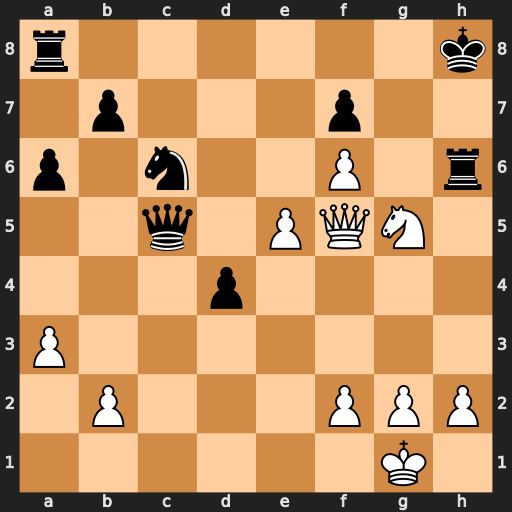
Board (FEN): r6k/1p3p2/p1n2P1r/2q1PQN1/3p4/P7/1P3PPP/6K1
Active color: w
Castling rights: -
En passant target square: -
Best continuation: Nxf7+ Kg8 Nxh6+ Kf8 Qg5